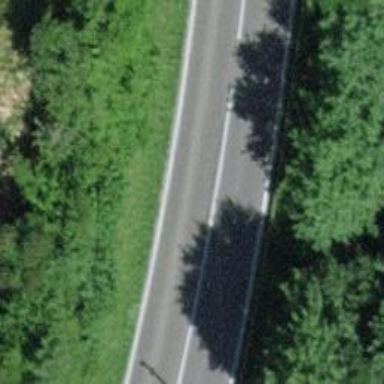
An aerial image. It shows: Secondary road with asphalt surface.